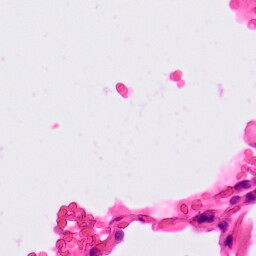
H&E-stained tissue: Lung